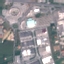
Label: Industrial